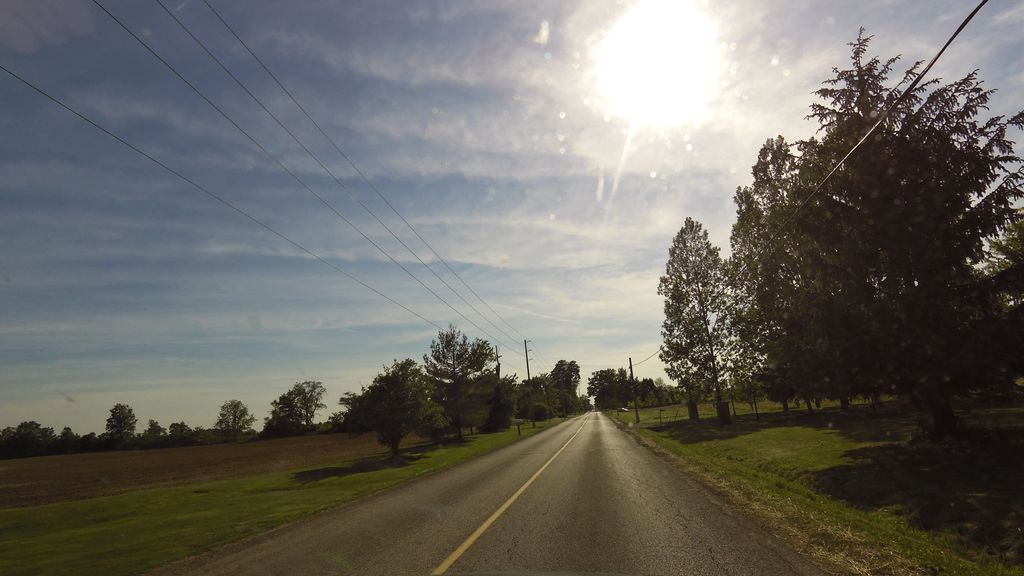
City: hamilton